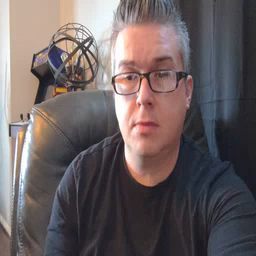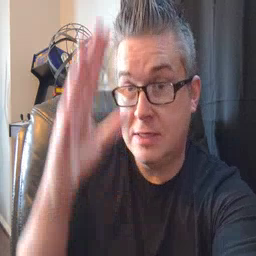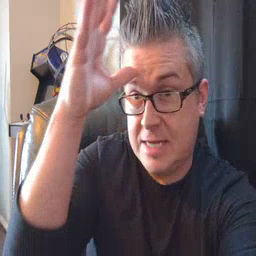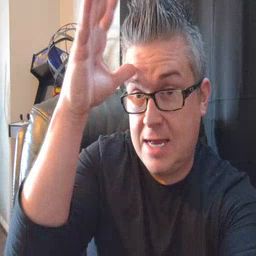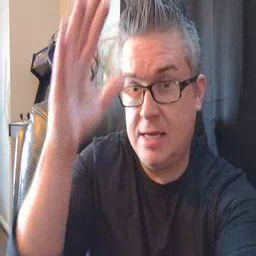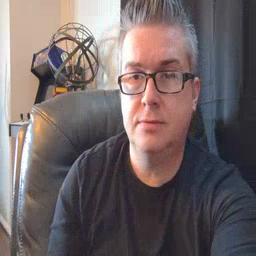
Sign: dad